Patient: sex F, age 26
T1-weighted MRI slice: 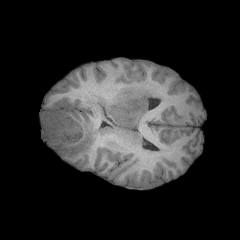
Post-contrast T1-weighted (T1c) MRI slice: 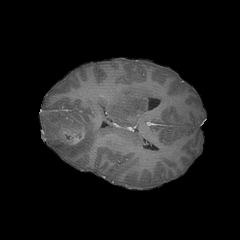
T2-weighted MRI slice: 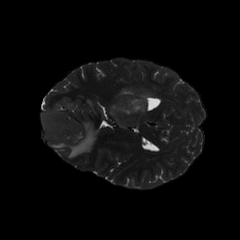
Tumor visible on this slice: yes
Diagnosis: Glioblastoma, IDH-wildtype
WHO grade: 4